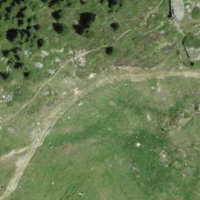
EUNIS habitat code: 26
Species observed at this site:
Marmota marmota
Phoenicurus ochruros
Omocestus viridulus
Motacilla alba